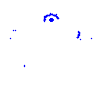
Particle: kaon